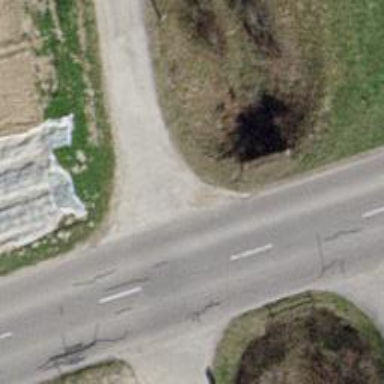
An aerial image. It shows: Tertiary road with bridge.